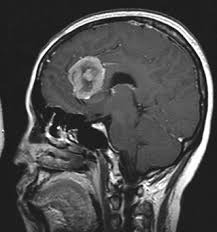
Label: meningioma